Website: macys
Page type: customer-info-address
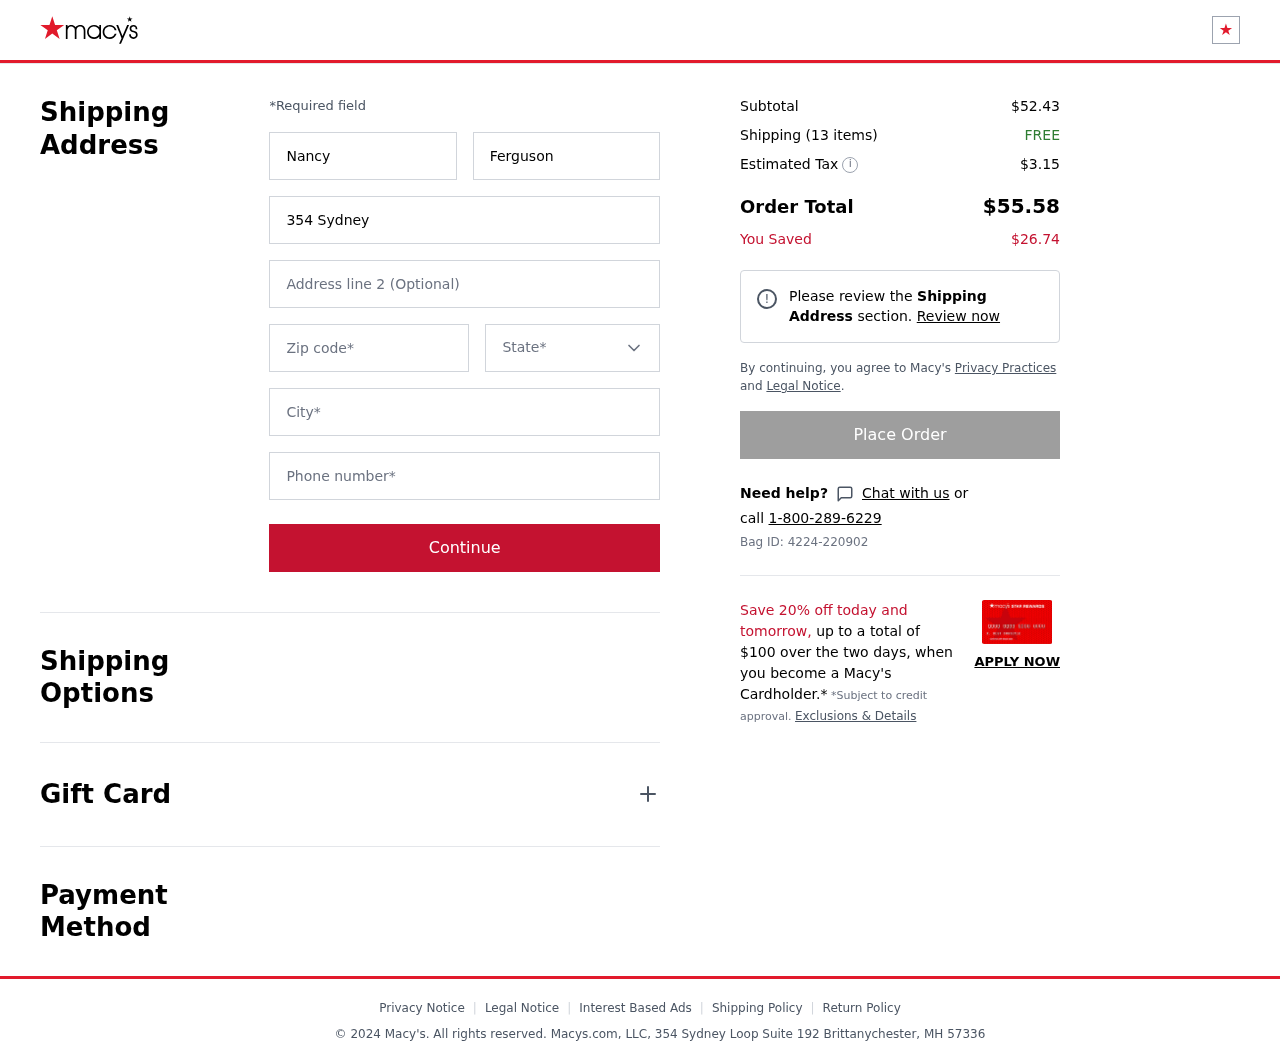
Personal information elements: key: PII_CITY
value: Brittanychester
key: PII_FIRSTNAME
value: Nancy
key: PII_LASTNAME
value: Ferguson
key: PII_PHONE
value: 4735555990
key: PII_POSTCODE
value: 57336
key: PII_STATE
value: MH
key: PII_STREET
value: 354 Sydney Loop Suite 192
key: PII_STREET2
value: Apt. 020
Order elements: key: ORDER_SUBTOTAL
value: $52.43
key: ORDER_NUM_ITEMS
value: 13
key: ORDER_SHIPPING_COST
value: FREE
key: ORDER_TAX
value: $3.15
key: ORDER_TOTAL
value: $55.58
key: ORDER_SAVINGS
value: $26.74
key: ORDER_BAG_ID
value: Bag ID: 4224-220902